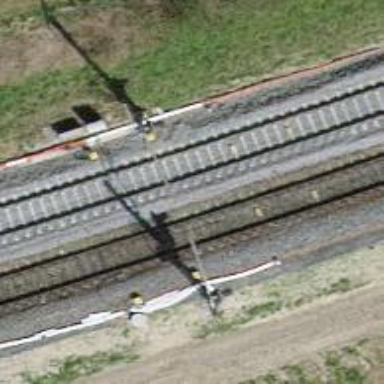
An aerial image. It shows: Railway signal.